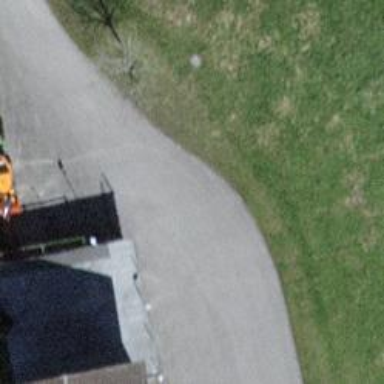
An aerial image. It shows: Driveway.